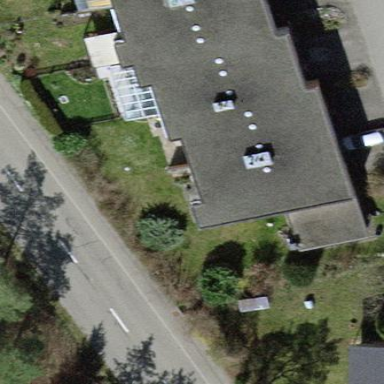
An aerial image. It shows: Flat roof terrace building.